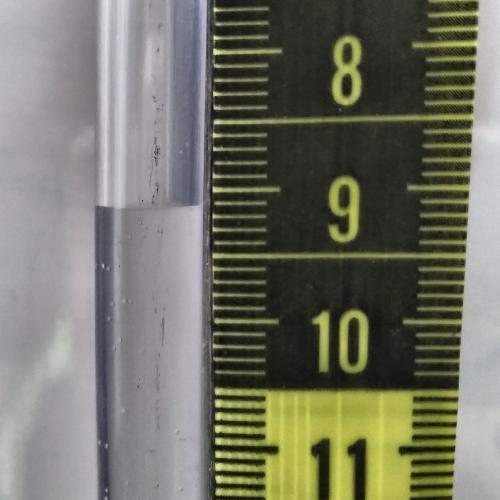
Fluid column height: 9.1 cm